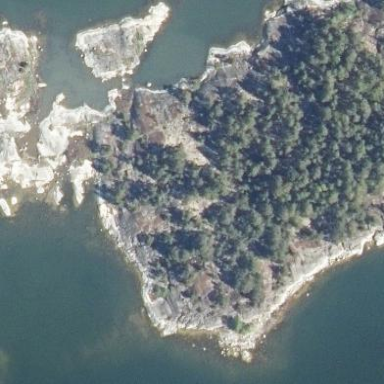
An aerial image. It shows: Landscape of bare rock.